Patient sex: F
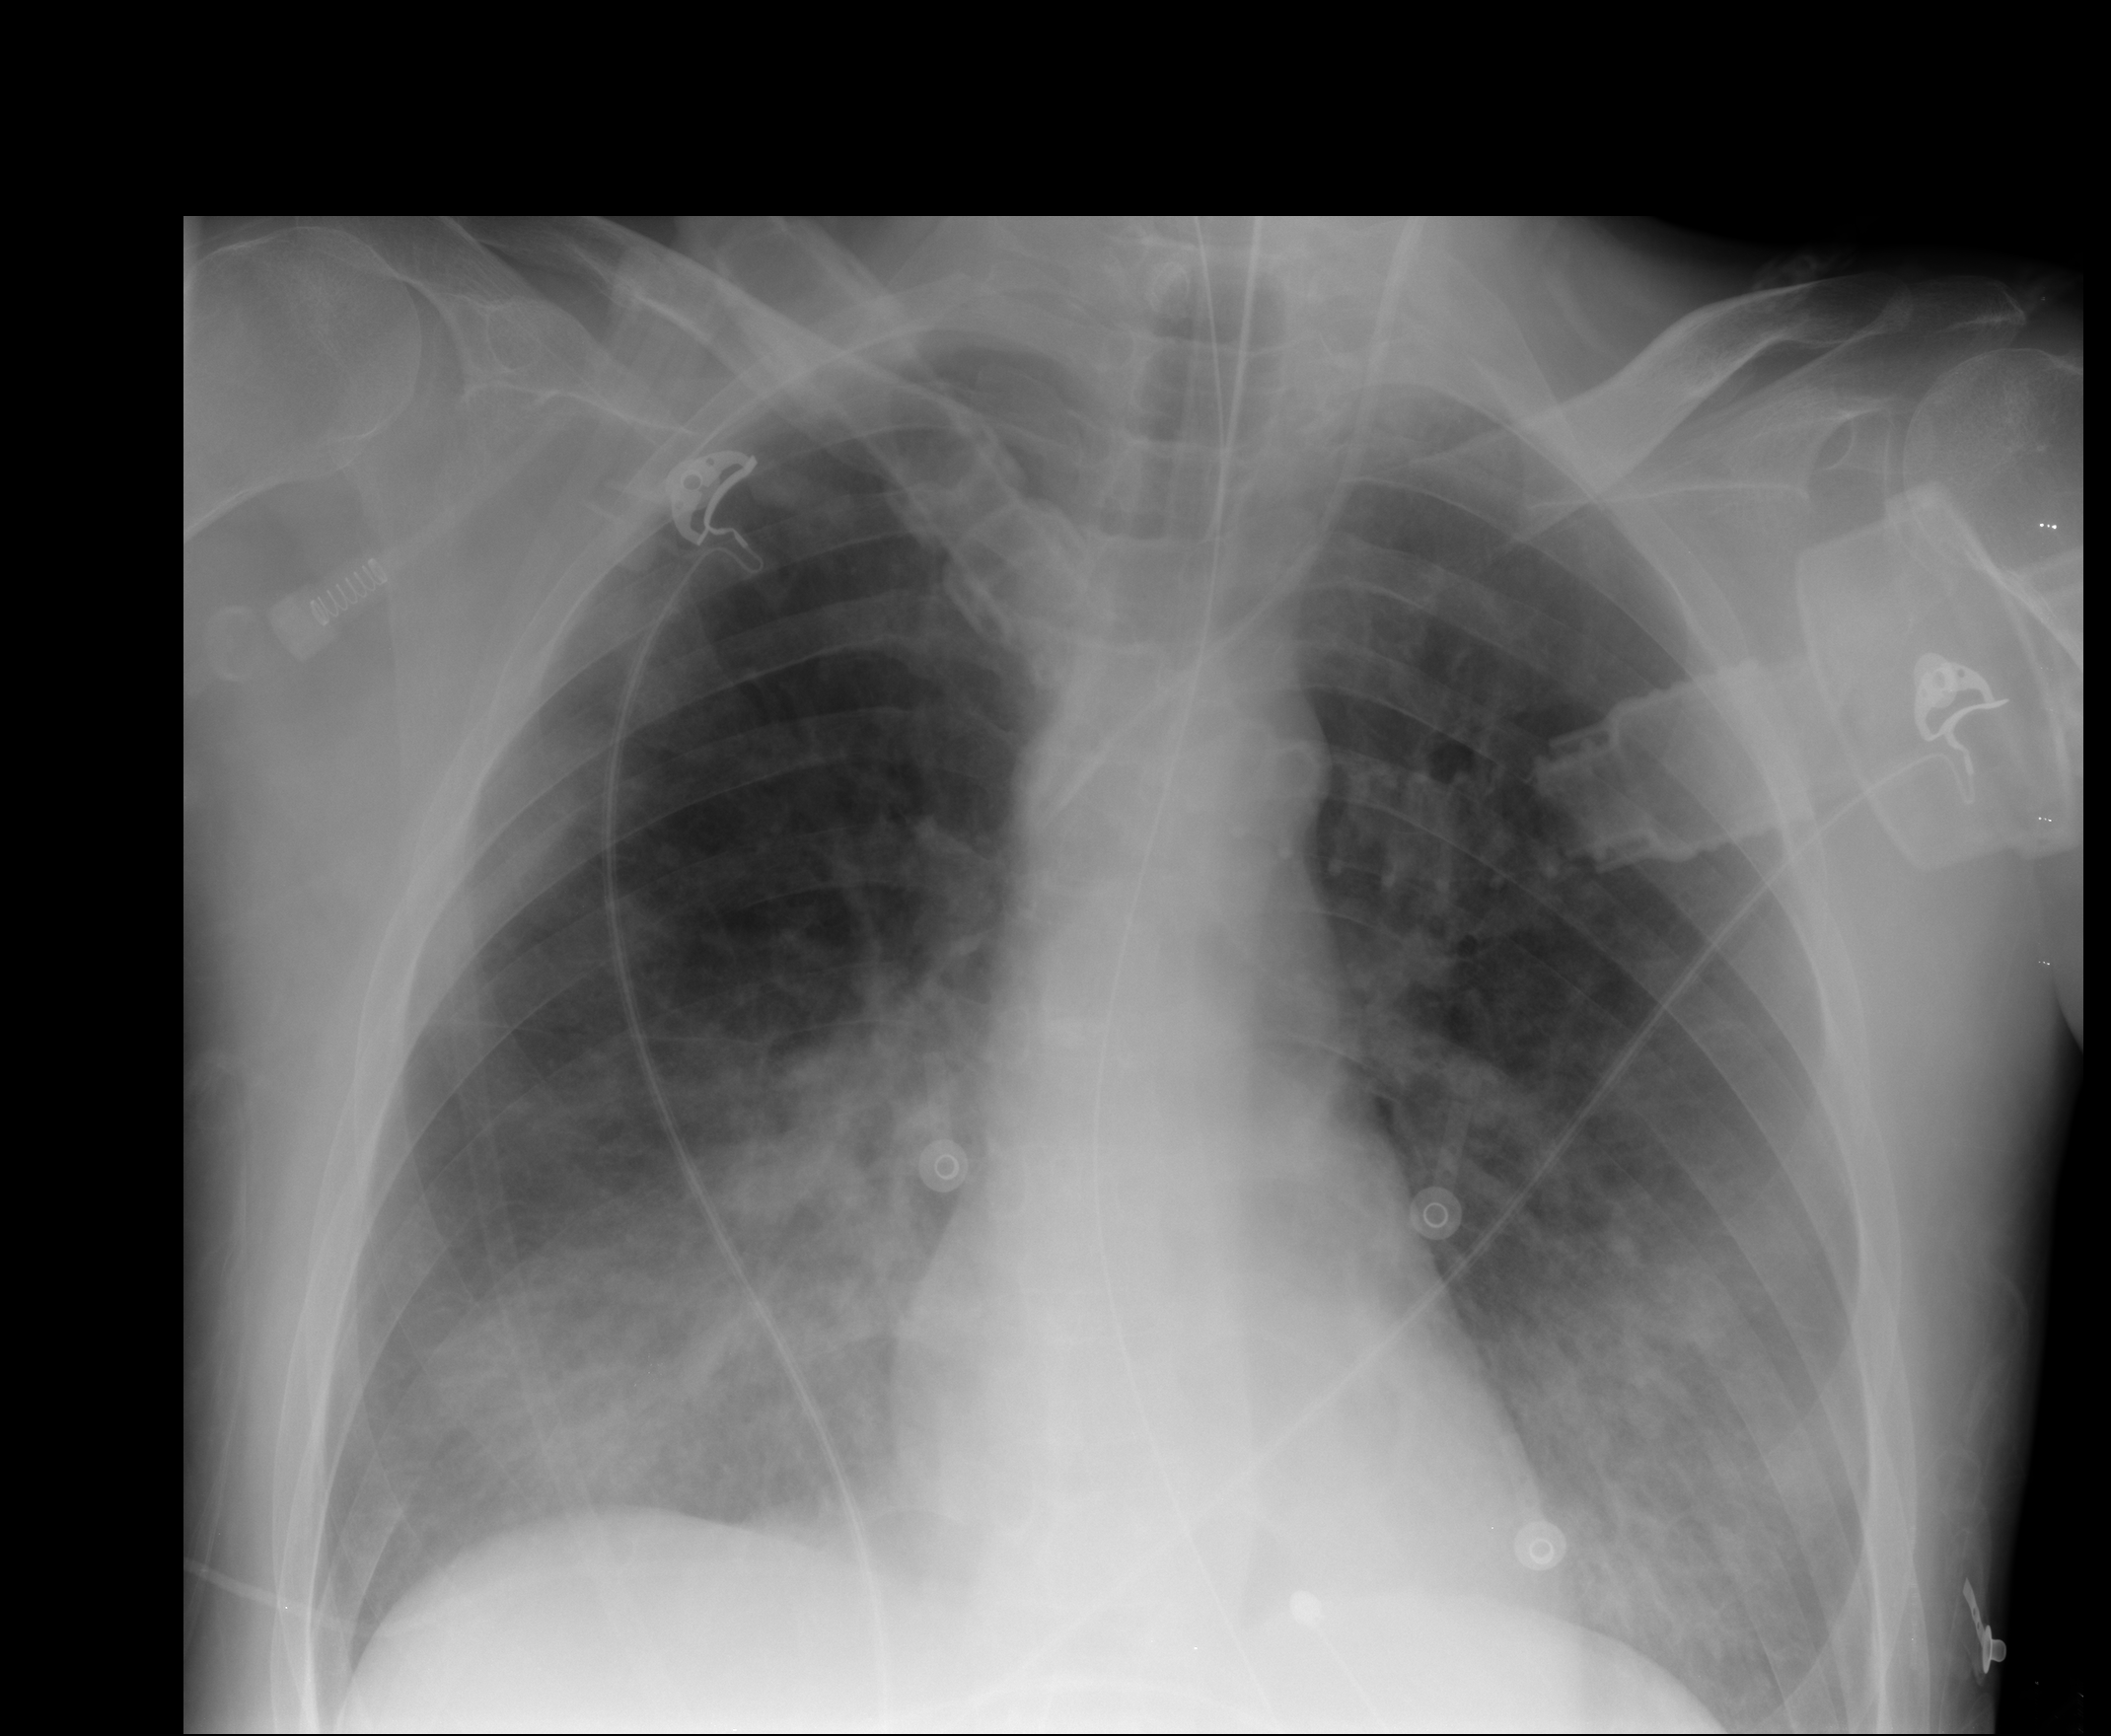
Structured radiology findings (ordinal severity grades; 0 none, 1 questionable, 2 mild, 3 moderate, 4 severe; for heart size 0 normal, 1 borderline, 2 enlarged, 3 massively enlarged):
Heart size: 0
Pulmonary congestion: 2
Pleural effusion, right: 0
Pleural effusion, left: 0
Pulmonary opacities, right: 3
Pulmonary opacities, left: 3
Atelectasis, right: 0
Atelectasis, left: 2